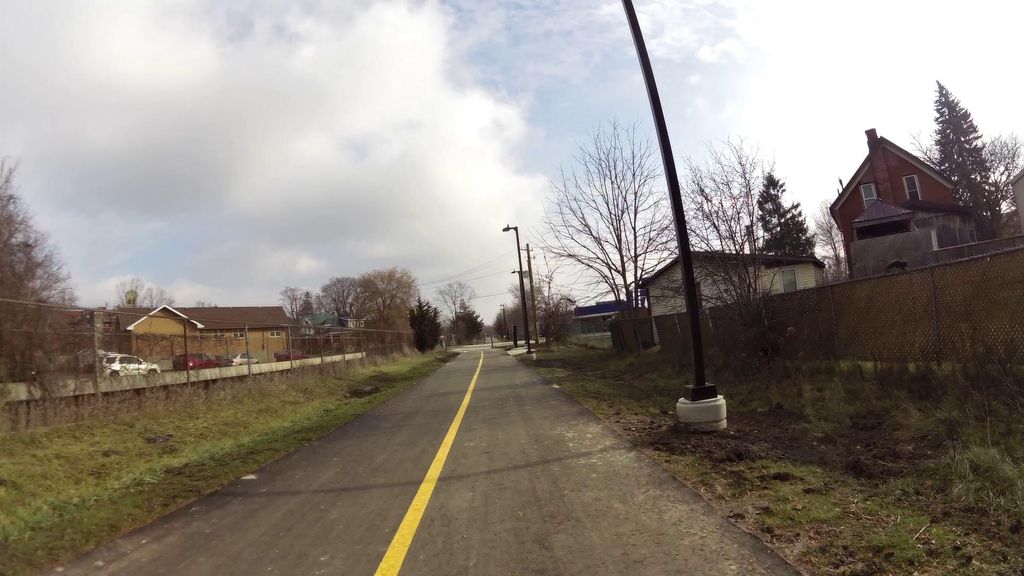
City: kitchener-waterloo